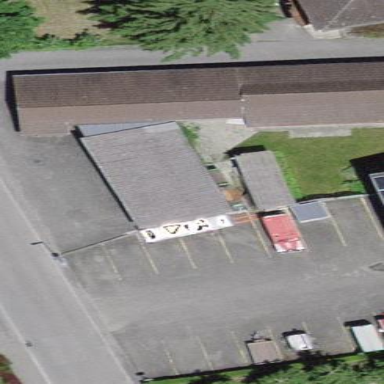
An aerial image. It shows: Garage.